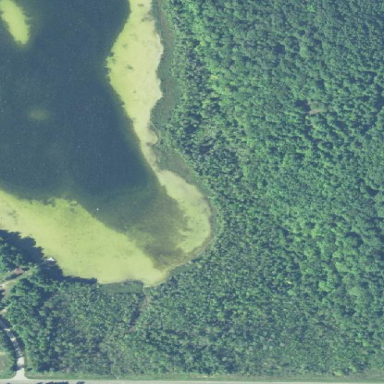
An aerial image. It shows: Swampy wetland area.